Question: I have a table with multi-select checkboxes that I have customized with CSS and <URL>.
To customize all the checkboxes of my table I set '.prettyCheckable()' as follows:
'''
jQuery(document).ready(function($){
$("input[type=checkbox]").change(function() {
$(this).triggerHandler("click");
}).prettyCheckable();
});
'''
but this doesn't work. Only the first checkbox has the style.

So i tried to insert the function '.prettyCheckable()' into 'loadComplete' of , and as suggested by <URL>, by adding checked class for '<a>'.
This is my jqGrid settings:
'''
$(document).ready(function() {
$('#searchForm').ajaxForm(function() {
var _data = $('#searchForm').serialize();
$('#ResultsTable').jqGrid().setGridParam({
url: '${searchUrl}' + _data,
loadComplete: function () {
$(this).find("input.cbox").prettyCheckable();
}
}).trigger("reloadGrid")
return true;
});
jsonTable('ResultsTable', 'ResultsPager', '${searchUrl}', 'searchForm',
{id: 'code'},
['Code', 'Description', 'CF'],
[{name: 'code', index: 'code', width: 55},
{name: 'description', index: 'description', width: 90},
{name: 'CF', index: 'CF', width: 80},
function(id) {
var selRows = $(this).jqGrid('getGridParam', 'selarrrow');
$('#edit').toggle(selRows.length == 1);
$('#delete').toggle(selRows.length > 0);
$('#editForm #code').val(selRows);
$('#deleteForm #code').val(selRows);
//$("#jqg_" + $.jgrid.jqID(this.id + "_" + id)).next("a").toggleClass('checked');
},
function(aSel, selected) {
$('#edit').toggle(false);
$('#delete').toggle(selected);
if (selected) {
$('#editForm #code').val(selRows);
$('#deleteForm #code').val(selRows);
}
},
true
)
});
'''
but also with this does not work, how can I solve this problem?
I have created a small demo here: jsfiddle.net/LStvX/1
Any help is appreciated, Thank you!
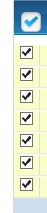
Answer: First of all I find integration of other plugins in jqGrid interesting. I didn't used <URL> which demonstrate an example of such integration. The results look like on the picture below

To understand the code one should understand that 'prettyCheckable' convert original HTML fragment of the cell with multiselect checkbox

in more complex structure

I find not good that 'prettyCheckable' always create empty '<label>' element which increase the height of the column. So I added the code which make all the '<label>' element hidden.
The next problem is that 'prettyCheckable' uses '<a>' element with optional class '"checked"' for chechboxes and inform the original checkbox (which are hidden after initialization 'prettyCheckable') per 'change' event, but jqGrid wait for 'click' event on the row or on the checkbox and have no reaction on 'change' event.
I skip some less interesting technical details now. The most important parts of the code of the demo you find below
'''
$("#list").jqGrid({
...
multiselect: true,
multiselectWidth: 28,
onSelectAll: function (aRowids, status) {
var i, l = aRowids.length, $a,
selector = "#jqg_" + $.jgrid.jqID(this.id) + "_";
for (i = 0; i < l; i++) {
$a = $(selector + $.jgrid.jqID(aRowids[i])).next("a");
if (status) {
$a.addClass("checked");
} else {
$a.removeClass("checked");
}
}
},
beforeSelectRow: function (rowid, e) {
if (e.target.nodeName.toUpperCase() === "A" &&
$(e.target).prev("input").hasClass("cbox")) {
$(e.target).prev("input").click();
}
return true;
},
onSelectRow: function (rowid, state) {
var $a = $("#jqg_" + $.jgrid.jqID(this.id + "_" + rowid)).next("a");
if (state) {
$a.addClass("checked");
} else {
$a.removeClass("checked");
}
},
loadComplete: function () {
var $checkboxes = $(this).find("input.cbox");
$checkboxes.prettyCheckable();
$checkboxes.siblings("label").hide();
}
});
$("#cb_" + $.jgrid.jqID($grid[0].id)).change(function() {
$(this).triggerHandler("click");
}).prettyCheckable();
$("#cb_" + $.jgrid.jqID($grid[0].id)).siblings("label").hide();
'''
I used additional CSS settings (see <URL> to increase the height of the column headers
'''
th.ui-th-column div {
white-space: normal !important;
height: auto !important;
}
'''